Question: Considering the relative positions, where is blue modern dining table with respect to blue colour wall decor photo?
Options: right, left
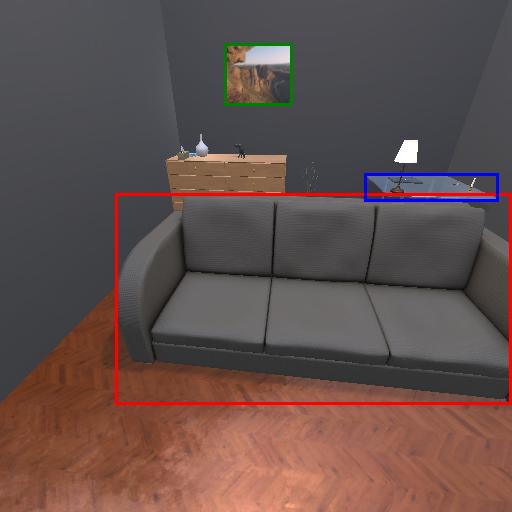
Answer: right